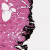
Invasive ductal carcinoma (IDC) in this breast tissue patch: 0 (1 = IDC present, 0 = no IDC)